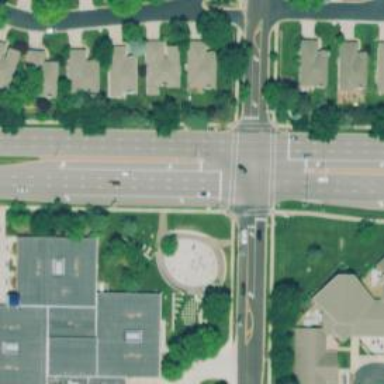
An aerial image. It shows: Road marking indicating solid crossing edge.